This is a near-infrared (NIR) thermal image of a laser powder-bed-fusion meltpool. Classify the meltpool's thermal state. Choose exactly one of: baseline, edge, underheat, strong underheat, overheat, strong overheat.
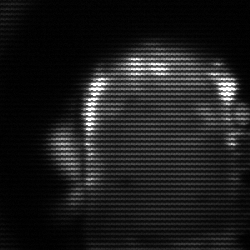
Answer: baseline